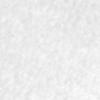
Label: no_change